You are looking at a signal-to-image encoding: consecutive vibration samples arranged as the rows of a grayscale square. Determine the bearing's health state. Answer with exactly one of: normal, inner_race, outer_race, ball.
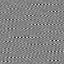
Answer: outer_race